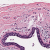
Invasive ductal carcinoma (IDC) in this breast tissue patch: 0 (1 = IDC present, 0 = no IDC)